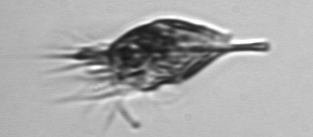
Label: Tontonia_appendiculariformis